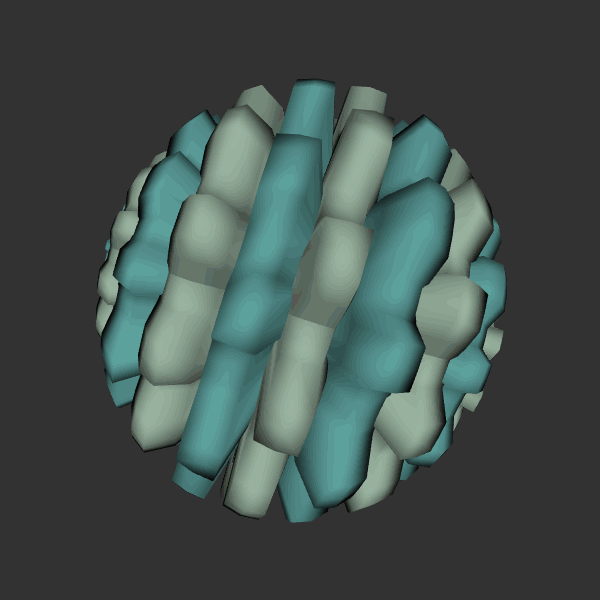
Background: dark